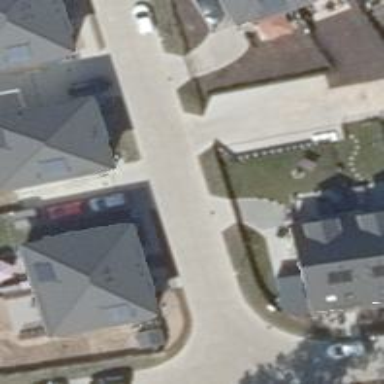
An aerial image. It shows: Residential road.